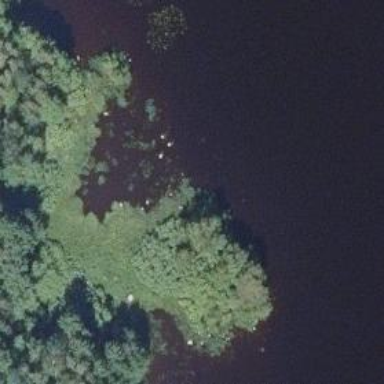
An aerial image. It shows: Islet covered with woodland.